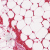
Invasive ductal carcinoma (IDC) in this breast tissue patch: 0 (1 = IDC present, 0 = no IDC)